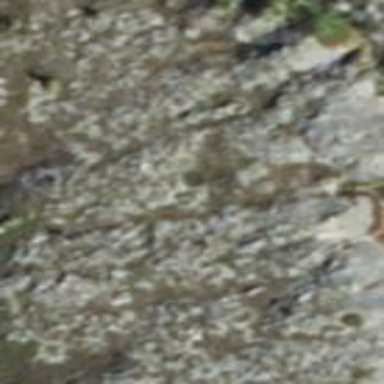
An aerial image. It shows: Landscape dominated by bare rock.